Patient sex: M
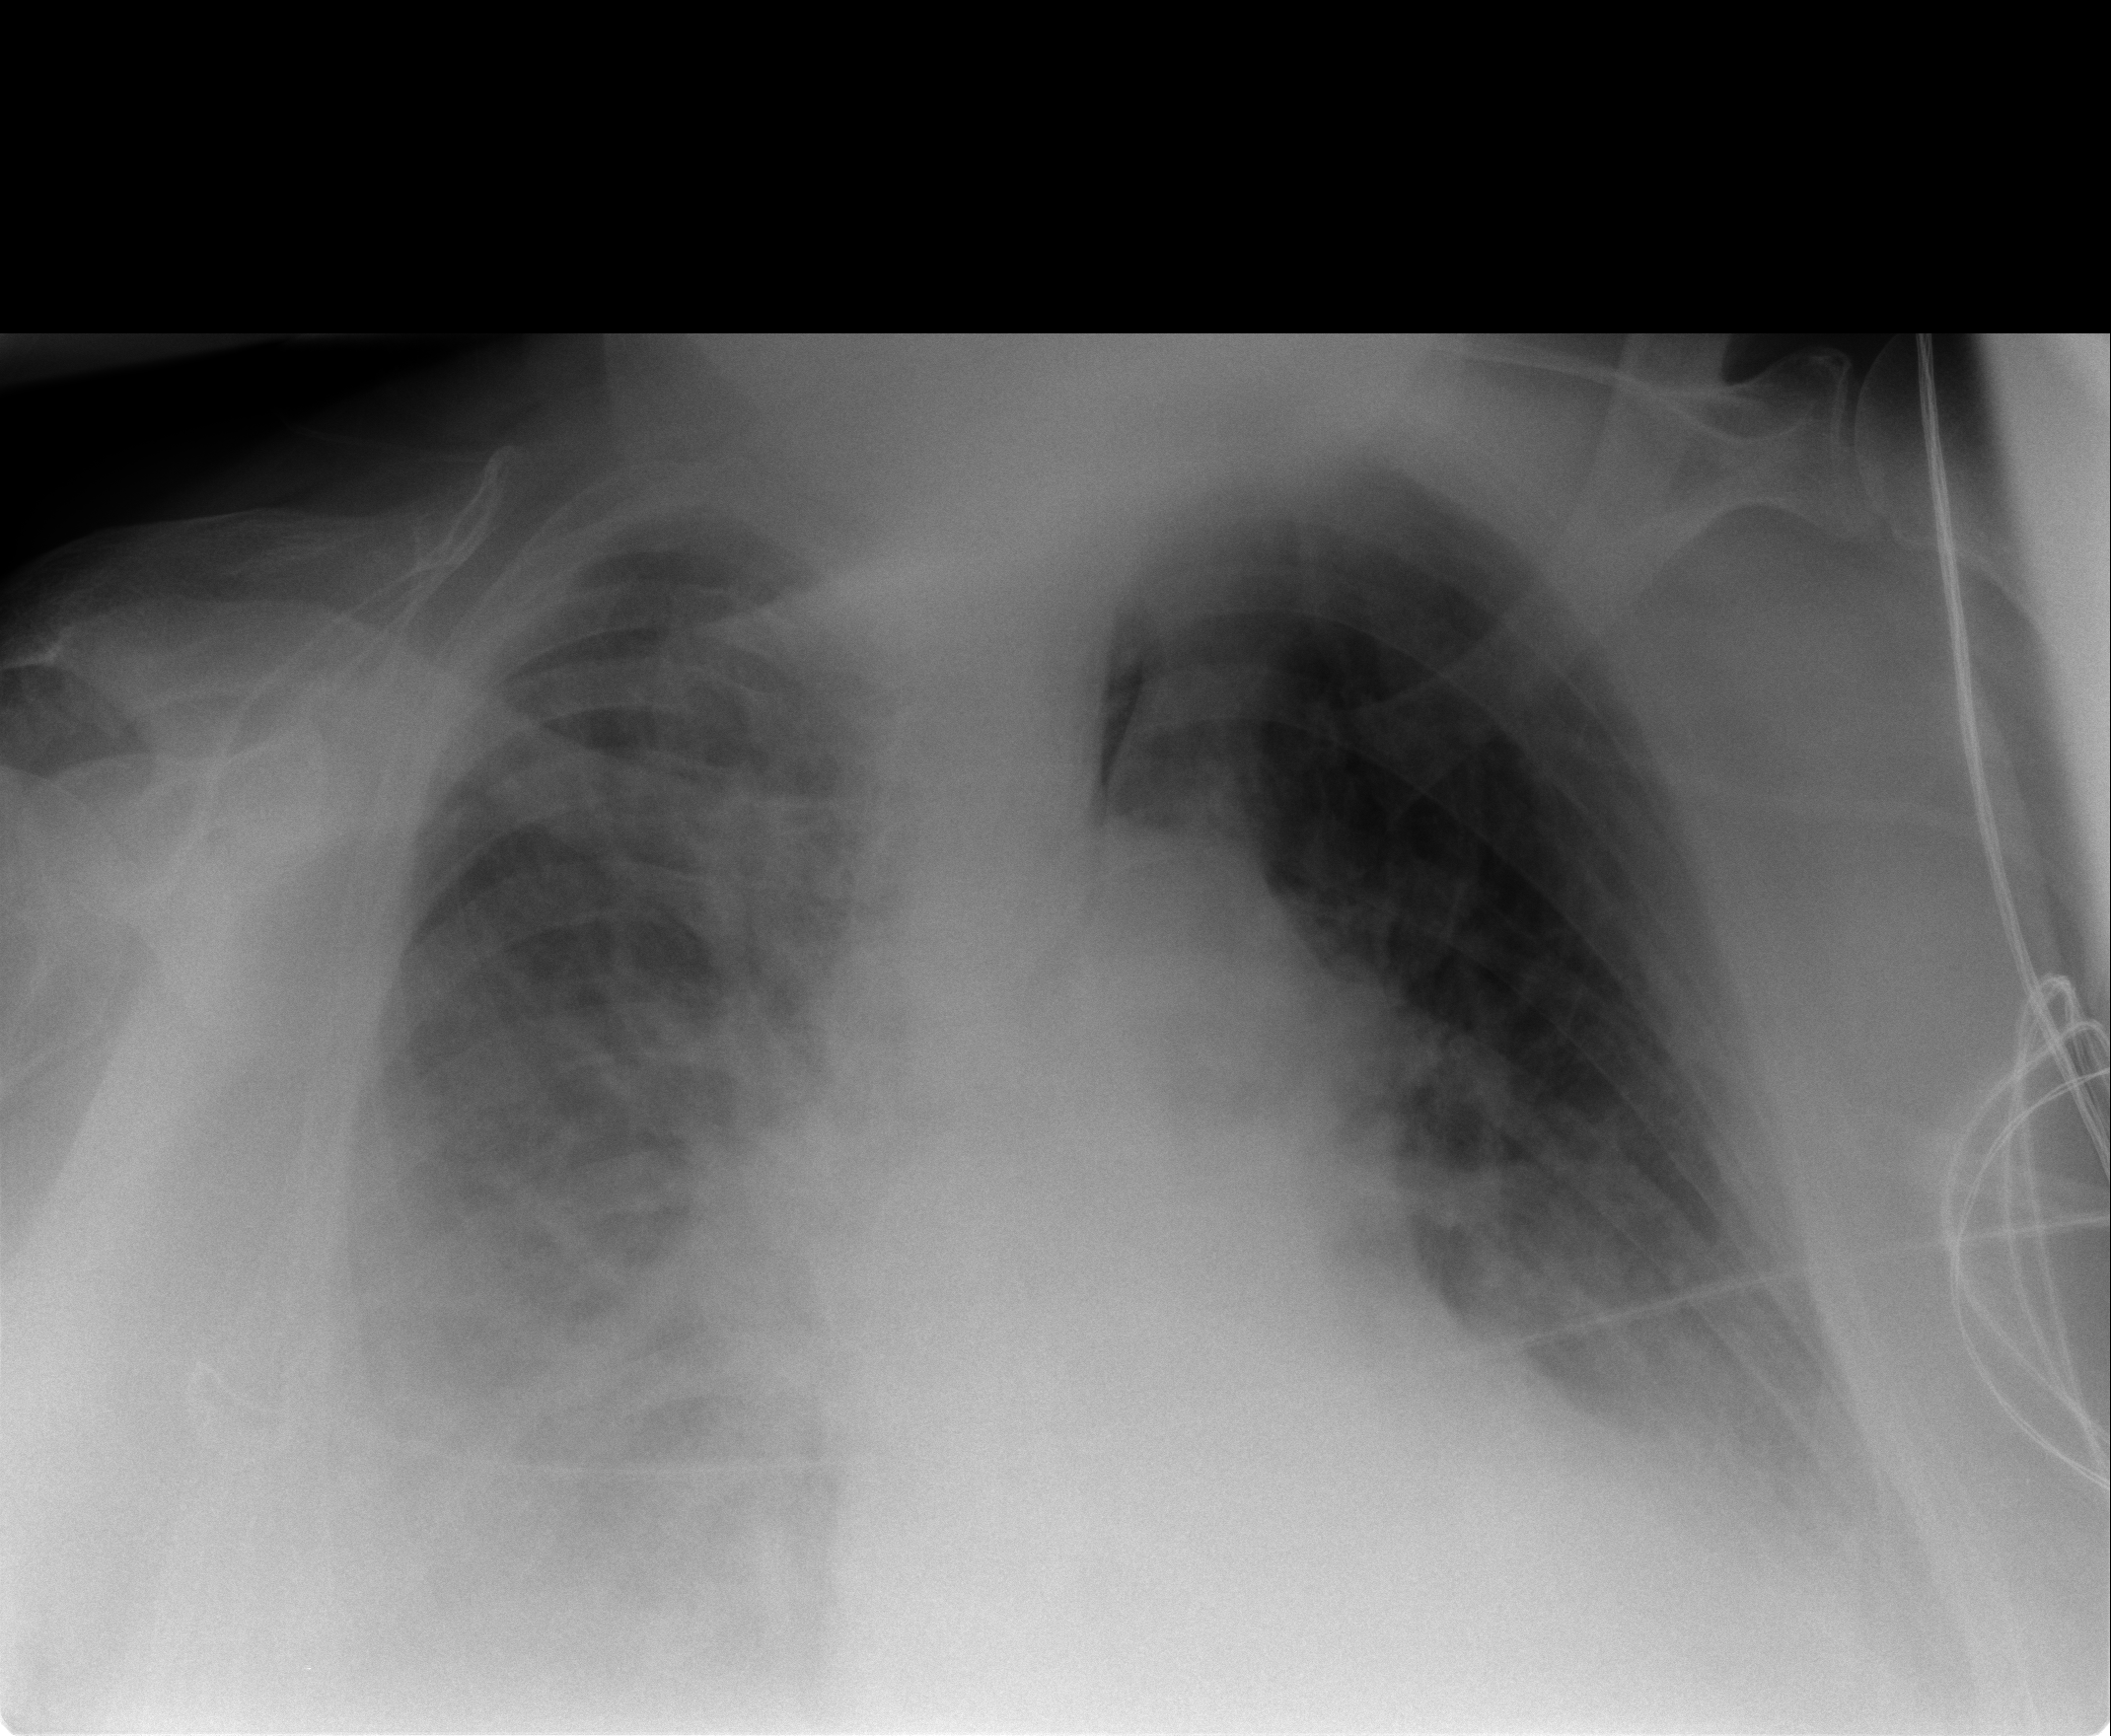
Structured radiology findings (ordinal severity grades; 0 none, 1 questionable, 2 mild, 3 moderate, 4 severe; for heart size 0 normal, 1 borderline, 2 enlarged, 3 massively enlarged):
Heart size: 2
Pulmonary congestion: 2
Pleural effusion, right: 3
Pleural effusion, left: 2
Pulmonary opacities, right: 3
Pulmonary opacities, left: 2
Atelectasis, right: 2
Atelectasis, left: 2